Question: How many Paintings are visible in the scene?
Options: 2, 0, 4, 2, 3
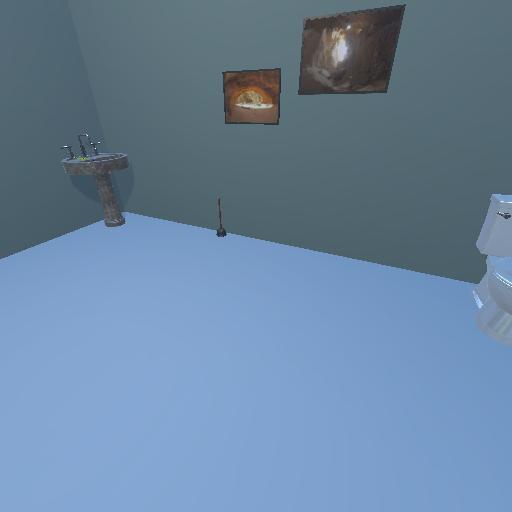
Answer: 2